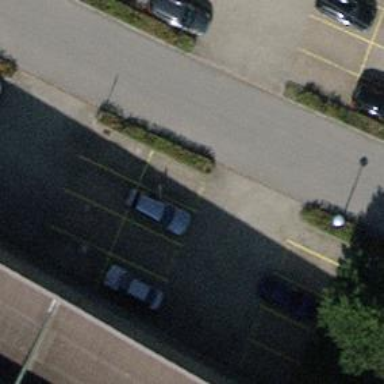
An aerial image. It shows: Parking aisle with paving stones.